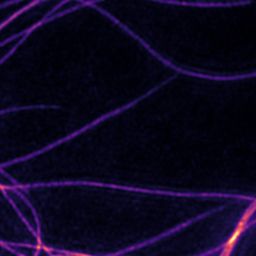
Label: Super-resolution Microtubules image